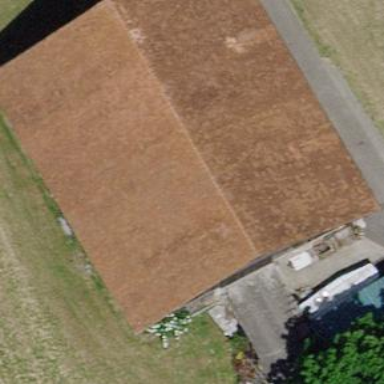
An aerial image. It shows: Farm auxiliary building.